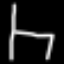
Label: chair